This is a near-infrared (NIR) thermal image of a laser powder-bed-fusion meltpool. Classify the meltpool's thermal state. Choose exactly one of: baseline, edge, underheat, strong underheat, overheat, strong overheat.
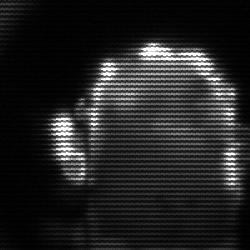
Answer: baseline